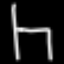
Label: chair